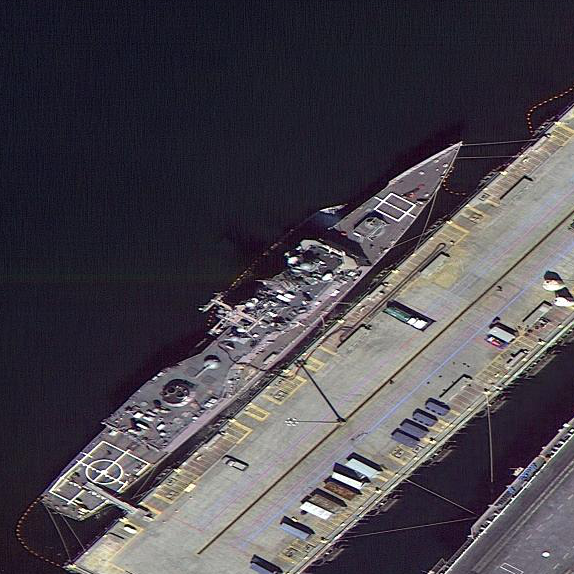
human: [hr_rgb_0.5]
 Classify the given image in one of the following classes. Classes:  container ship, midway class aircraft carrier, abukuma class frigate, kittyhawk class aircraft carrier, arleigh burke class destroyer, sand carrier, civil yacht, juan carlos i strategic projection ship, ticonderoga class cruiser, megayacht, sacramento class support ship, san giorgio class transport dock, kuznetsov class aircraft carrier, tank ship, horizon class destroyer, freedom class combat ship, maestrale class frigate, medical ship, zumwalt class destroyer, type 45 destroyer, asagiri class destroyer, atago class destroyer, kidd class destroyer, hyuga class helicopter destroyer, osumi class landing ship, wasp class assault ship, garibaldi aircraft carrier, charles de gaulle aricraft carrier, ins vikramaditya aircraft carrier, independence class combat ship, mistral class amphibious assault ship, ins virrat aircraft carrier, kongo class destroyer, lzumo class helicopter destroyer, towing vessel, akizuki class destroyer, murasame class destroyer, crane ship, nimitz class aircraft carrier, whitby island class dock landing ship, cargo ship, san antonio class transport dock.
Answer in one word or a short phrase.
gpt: Ticonderoga class cruiser